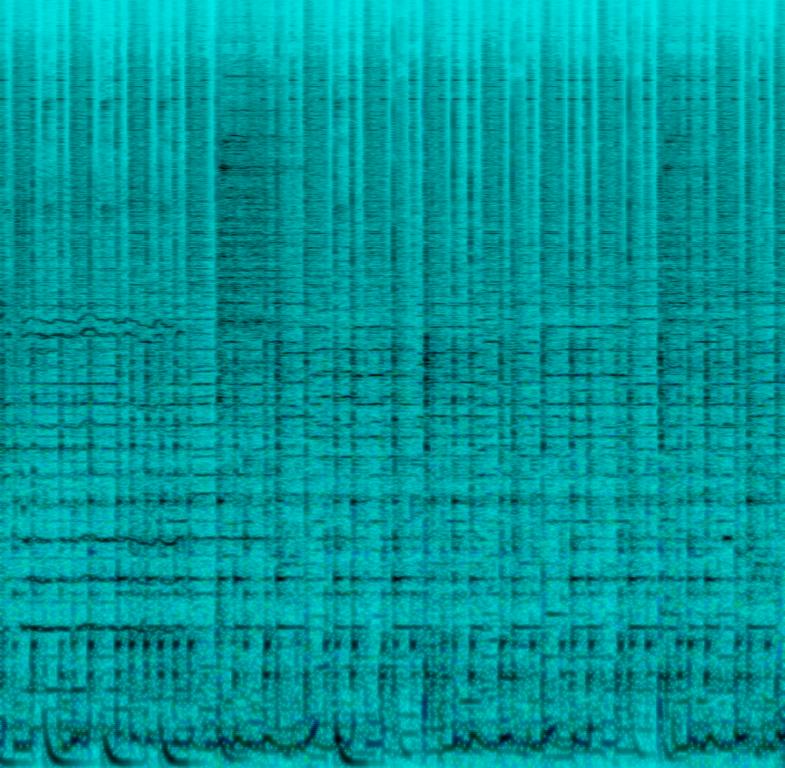
This is a Hindustani classical music piece. There is a harmonium playing the main tune. A bansuri joins in to play, supporting a melody every now and then. The rhythmic background consists of the tabla percussion and the electronic drums. The atmosphere of the piece is joyful.